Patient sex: M
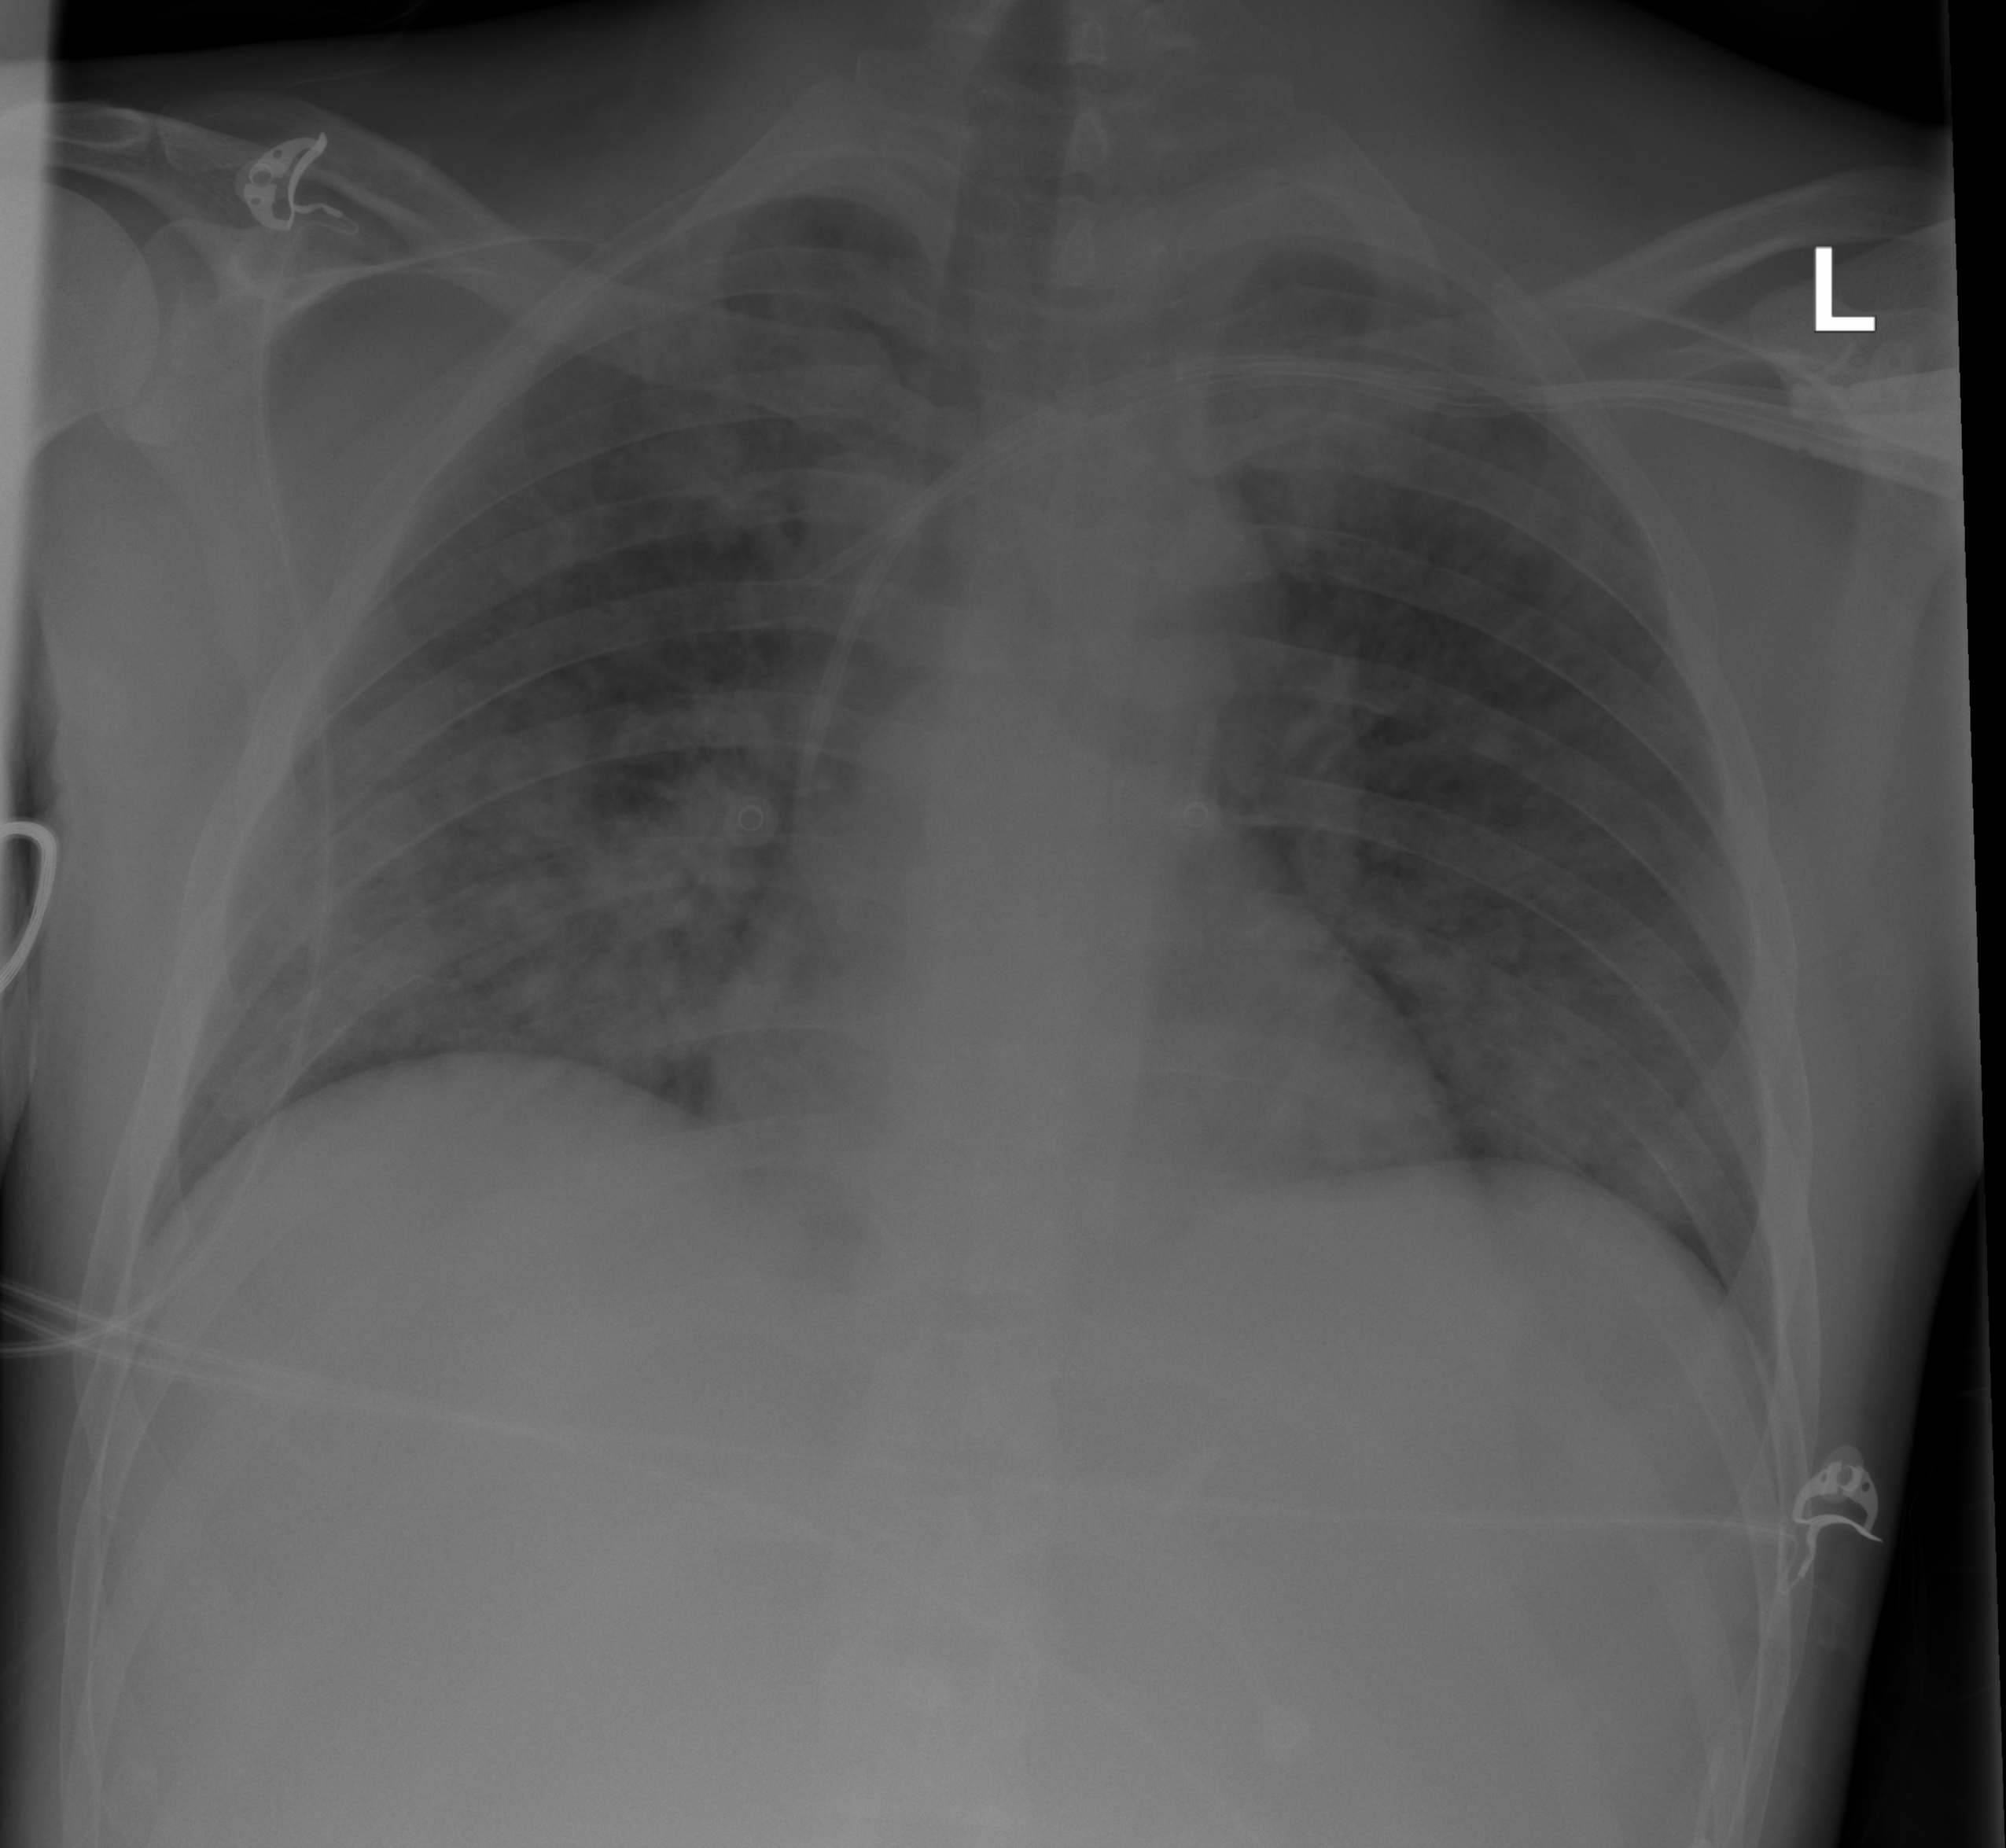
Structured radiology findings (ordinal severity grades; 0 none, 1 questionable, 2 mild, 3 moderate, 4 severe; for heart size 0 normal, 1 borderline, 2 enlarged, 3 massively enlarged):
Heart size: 0
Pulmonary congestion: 0
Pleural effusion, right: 0
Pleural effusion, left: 0
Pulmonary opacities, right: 3
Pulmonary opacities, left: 3
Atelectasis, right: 3
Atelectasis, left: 3